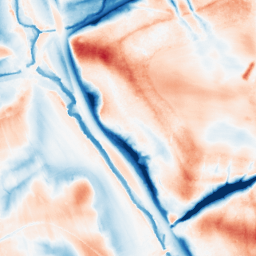
Category: edge_preserving
Decomposition family: guided
Decomposition parameters: radius: 16
eps: 0.01
Upsampling method: sinc_hamming
Upsampling parameters: scale: 8
kernel_size: 16
Upsampling scale: 8